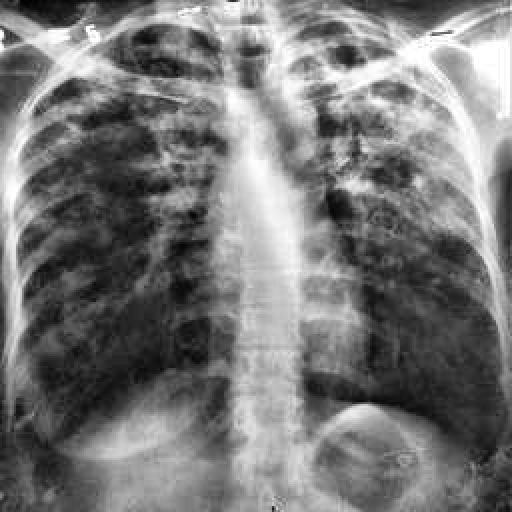
Finding: TUBERCULOSIS